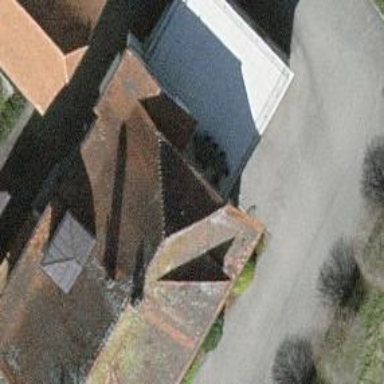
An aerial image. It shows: Detached building.